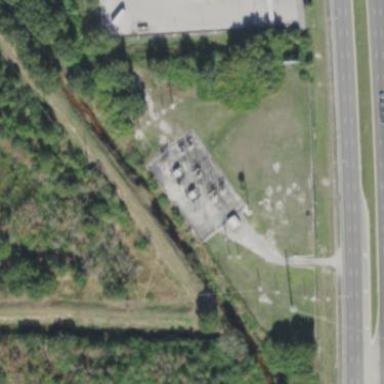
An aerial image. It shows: Outdoor distribution substation protected by fence.